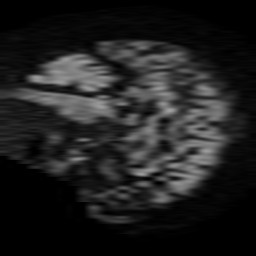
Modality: TRACE
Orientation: sagittal
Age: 80
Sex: female
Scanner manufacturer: philips
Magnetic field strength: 1.5 T
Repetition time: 3.681 s
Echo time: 0.09411 s